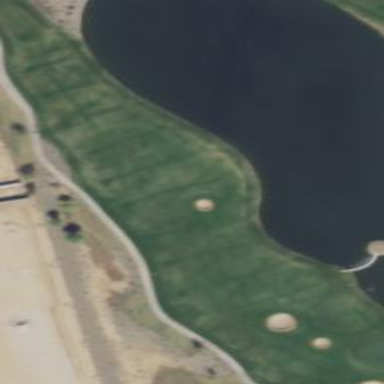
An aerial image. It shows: Rough grass surface in golf course setting.